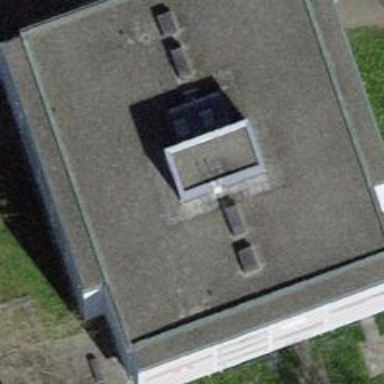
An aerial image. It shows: Apartment building with flat roof.